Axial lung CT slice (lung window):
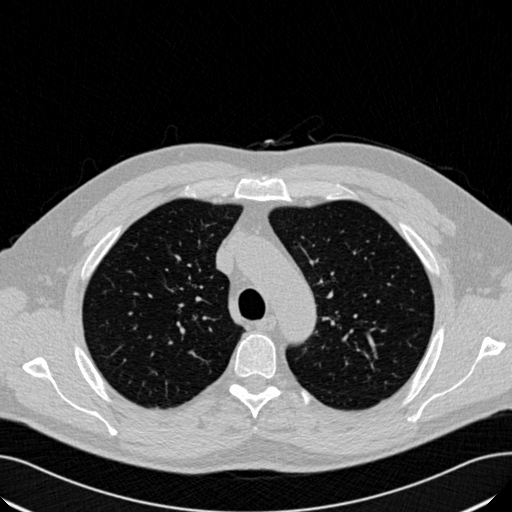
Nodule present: no